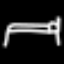
Label: bed